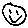
Label: smiley face